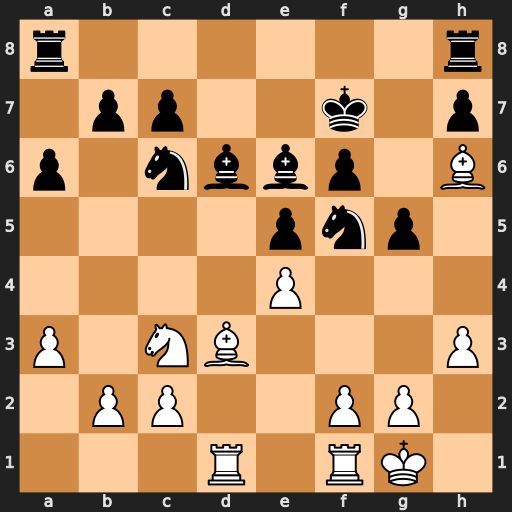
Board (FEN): r6r/1pp2k1p/p1nbbp1B/4pnp1/4P3/P1NB3P/1PP2PP1/3R1RK1
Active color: w
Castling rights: -
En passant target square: -
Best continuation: exf5 Bxf5 Bxf5